Question: I have used the following code to draw chart using AchartEngine in Android. The lowest value is set to the min value of x axis, even though I use multiRenderer.setXAxisMin(0). I need to show the lowest value also. And also I need to remove the bar color indicator.

'''
private String[] mMonth = new String[] { "Jan", "Feb", "Mar", "Apr", "May",
"Jun", "Jul" };
int[] x = { 0, 1, 2, 3, 4, 5, 6 };
int[] income = { 2000, 2400, 2500, 2700, 3000, 2800, 3500, 3700, };
XYSeries incomeSeries = new XYSeries("");
for (int i = 0; i < x.length; i++) {
incomeSeries.add(i, income[i]);
}
XYMultipleSeriesDataset dataset = new XYMultipleSeriesDataset();
dataset.addSeries(incomeSeries);
XYSeriesRenderer incomeRenderer = new XYSeriesRenderer();
incomeRenderer.setColor(Color.rgb(207, 44, 46));
incomeRenderer.setFillPoints(true);
incomeRenderer.setLineWidth(1);
incomeRenderer.setDisplayChartValues(true);
XYMultipleSeriesRenderer multiRenderer = new XYMultipleSeriesRenderer();
multiRenderer.setXLabels(0);
multiRenderer.setBarSpacing(1);
for (int i = 0; i < x.length; i++) {
multiRenderer.addXTextLabel(i, mMonth[i]);
}
multiRenderer.addSeriesRenderer(incomeRenderer);
multiRenderer.setPanEnabled(false, false);
multiRenderer.setBackgroundColor(Color.rgb(255, 255, 255));
multiRenderer.setZoomEnabled(false, false);
multiRenderer.setXAxisMin(0);
multiRenderer.setLabelsTextSize(30);
multiRenderer.setShowAxes(false);
multiRenderer.setGridColor(Color.rgb(130, 130, 230));
multiRenderer.setInScroll(true);
multiRenderer.setMarginsColor(Color.argb(0x00, 0x01, 0x01, 0x01));
multiRenderer.setShowAxes(false);
multiRenderer.setXAxisMin(0);
int length = multiRenderer.getSeriesRendererCount();
for (int i = 0; i < length; i++) {
multiRenderer.getSeriesRendererAt(i).setDisplayChartValues(false);
}
LinearLayout chartContainer = (LinearLayout) findViewById(R.id.chart_container);
mChart = (GraphicalView) ChartFactory.getBarChartView(getBaseContext(),
dataset, multiRenderer, Type.DEFAULT);
chartContainer.addView(mChart);
'''
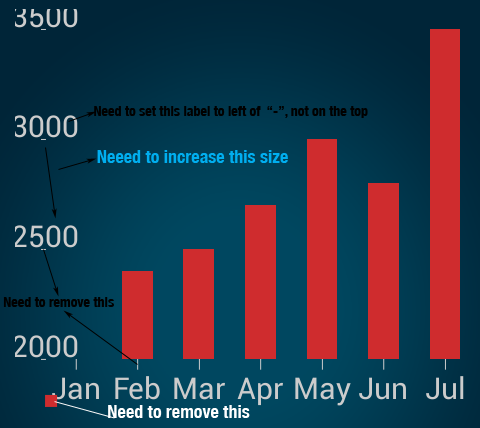
Answer: Just set the x axis min to something that would include the bar width entirely. For instance:
'''
renderer.setXAxisMin(-0.5);
'''